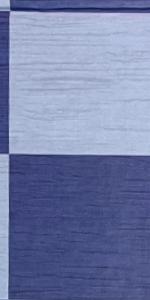
Label: Empty